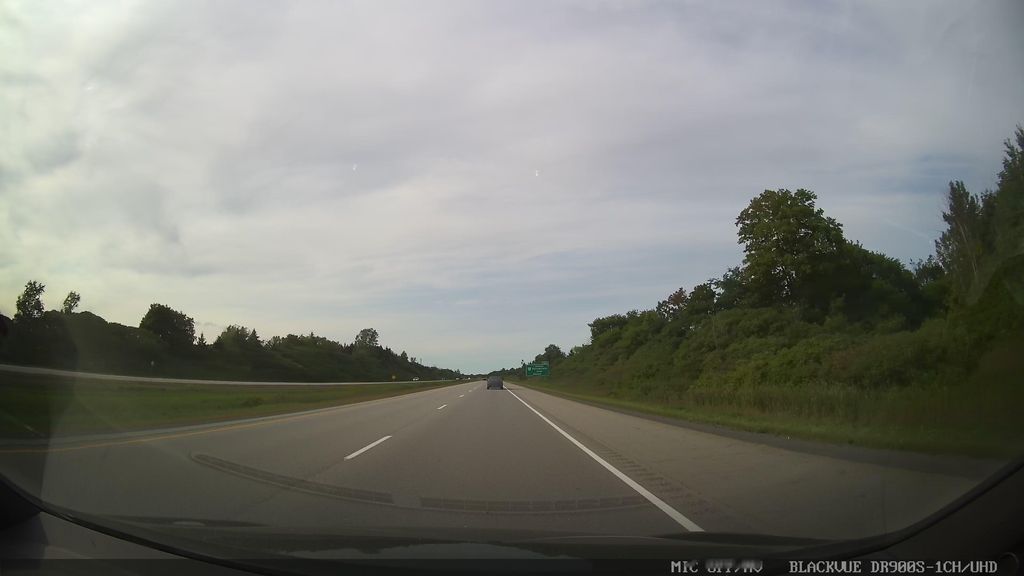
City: ottawa-gatineau